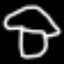
Label: mushroom